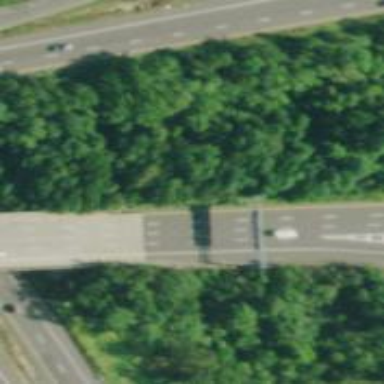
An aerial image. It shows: Urban freeway or expressway.